Question: Updated once more now. I think my previous analysis was wrong, because I have now been able to create an example for this. It appears to be related to composite components and the insertChildren tag.
Here is my facelet:
'''
<?xml version='1.0' encoding='UTF-8' ?>
<html xmlns="http://www.w3.org/1999/xhtml"
xmlns:h="http://java.sun.com/jsf/html"
xmlns:f="http://java.sun.com/jsf/core"
xmlns:form="http://java.sun.com/jsf/composite/composite/form"
xmlns:ui="http://java.sun.com/jsf/facelets">
<h:head></h:head>
<h:body>
<h:form>
<form:workspace>
<h:inputText id="email" value="#{user.email}" size="45"
required="true" requiredMessage="Required">
<f:validateRegex pattern="([^.@]+)(\.[^.@]+)*@([^.@]+\.)+([^.@]+)" />
</h:inputText>
<h:message for="email" />
<br />
<h:commandButton action="#{user.update}" value="Update"/>
</form:workspace>
</h:form>
</h:body>
</html>
'''
The form:workspace composite component is defined as follows:
'''
<?xml version='1.0' encoding='UTF-8' ?>
<html xmlns="http://www.w3.org/1999/xhtml"
xmlns:h="http://java.sun.com/jsf/html"
xmlns:ui="http://java.sun.com/jsf/facelets"
xmlns:f="http://java.sun.com/jsf/core"
xmlns:c="http://java.sun.com/jsp/jstl/core"
xmlns:cc="http://java.sun.com/jsf/composite">
<cc:interface>
</cc:interface>
<cc:implementation>
<cc:insertChildren/>
</cc:implementation>
</html>
'''
The '#{user}' variable refers to a trivial bean with just a field called email and a getter and a setter. The update method does nothing.
The behavior I get is as described below. When I enter an invalid value, it is reverted back to what it is stored in the bean. If I remove the wrapping by the form:workspace component, it works like I expect - the value is not reverted. JSF bug?
---
I have a JSF form with a number of input components. Some of these have validators attached to them. For example, a simple one is the e-mail address, which is mandatory:
'''
<h:inputText id="email" value="#{profile.user.email}" size="45"
required="true" requiredMessage="Required">
'''
Now, we have received a requirement that fields that are invalid should keep the submitted value in them, so the user does not have retype a lot of text for simple spelling mistakes. This seems very reasonable to me, and I even expected this to be the default behavior of validation. But it doesn't seem to be - the value is reverted back to what it was before (when it was still valid).
The problem is, I cannot even find a reference for what the behavior should be. I read somewhere that it's the local value of the UIInput that is displayed after validation. Inspecting the code of UIInput tells me that local value is intentionally not set if validation fails. But this does not seem to be the whole truth, because ALL input fields are reverted - not just the ones for which validation failed! So it looks more like it gets the values from the model again.
In any event, is there a way I circumvent this behavior?
I am using JSF 2.0.4-b09. I feel like I am missing something obvious.
Edit: I changed the e-mail validator to the regexp one BalusC posted below, and I still get the same behavior. I posted an image illustrating the problem. The upper part of the image shows the initial state of the form. Then the middle part shows that I change the fields "First name", "Last name" and "Email". The bottom part shows the result after I click the save button. As you can see, the e-mail field is reverted. Not only that, the first name and last name fields are also reverted.

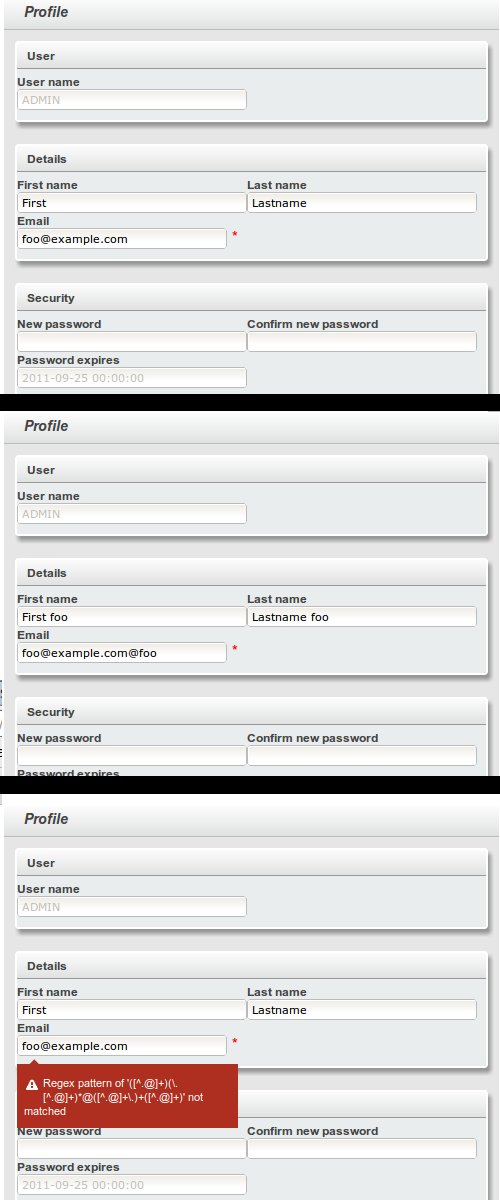
Answer: There's some confusion going on. The value is only reverted back to the initial value when the submitted value is (i.e. the user removed the initial value or just entered nothing). I'm not sure how the problem of having to retype the whole text is related to this as actually nothing has been entered.
When the submitted value is empty or 'null', JSF will just redisplay the model value, else it will redisplay the submitted value, exactly as you'd expect. This is specified in JSF specification. To see it yourself, add for example
'''
<f:validateRegex pattern="([^.@]+)(\.[^.@]+)*@([^.@]+\.)+([^.@]+)" />
'''
to the email input field. You'll see that any non-empty(!) submitted value is retained in case of invalid email formats.
---
: as per your update it turns out that your input components are actually been rendered by '<cc:insertChildren>'. This behaviour is indeed a bug in Mojarra. See <URL>. As mentioned in the issue ticket, the workaround is to put the '<cc:insertChildren />' inside a '<h:panelGroup>' or an '<ui:fragment>'.
'''
<cc:implementation>
<ui:fragment>
<cc:insertChildren/>
</ui:fragment>
</cc:implementation>
'''
MyFaces 2.1.1 doesn't have this bug and it works fine over there.